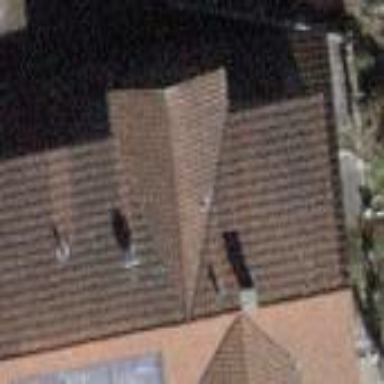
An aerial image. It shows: Building with tile roof.